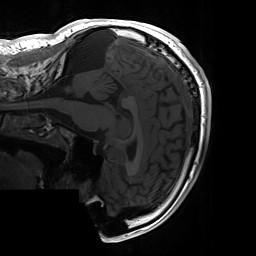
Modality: T1w
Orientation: sagittal
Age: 26
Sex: male